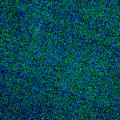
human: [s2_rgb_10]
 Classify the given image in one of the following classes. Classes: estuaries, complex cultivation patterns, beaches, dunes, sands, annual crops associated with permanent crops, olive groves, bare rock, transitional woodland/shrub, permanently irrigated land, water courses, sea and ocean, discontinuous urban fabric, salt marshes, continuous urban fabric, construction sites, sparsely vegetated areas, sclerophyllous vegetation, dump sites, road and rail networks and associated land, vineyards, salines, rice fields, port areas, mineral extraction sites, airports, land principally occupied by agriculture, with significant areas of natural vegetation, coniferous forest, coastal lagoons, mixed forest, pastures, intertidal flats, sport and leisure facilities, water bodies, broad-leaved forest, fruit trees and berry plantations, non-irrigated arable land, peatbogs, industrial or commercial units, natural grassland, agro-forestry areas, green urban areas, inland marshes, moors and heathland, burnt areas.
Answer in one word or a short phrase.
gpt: sea and ocean